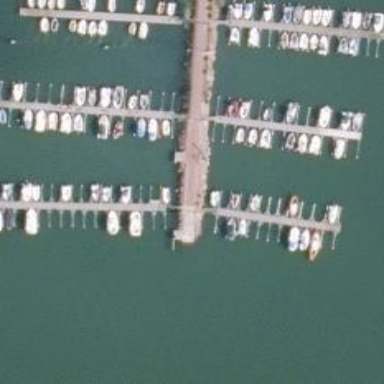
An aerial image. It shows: Footway leading to man-made pier.